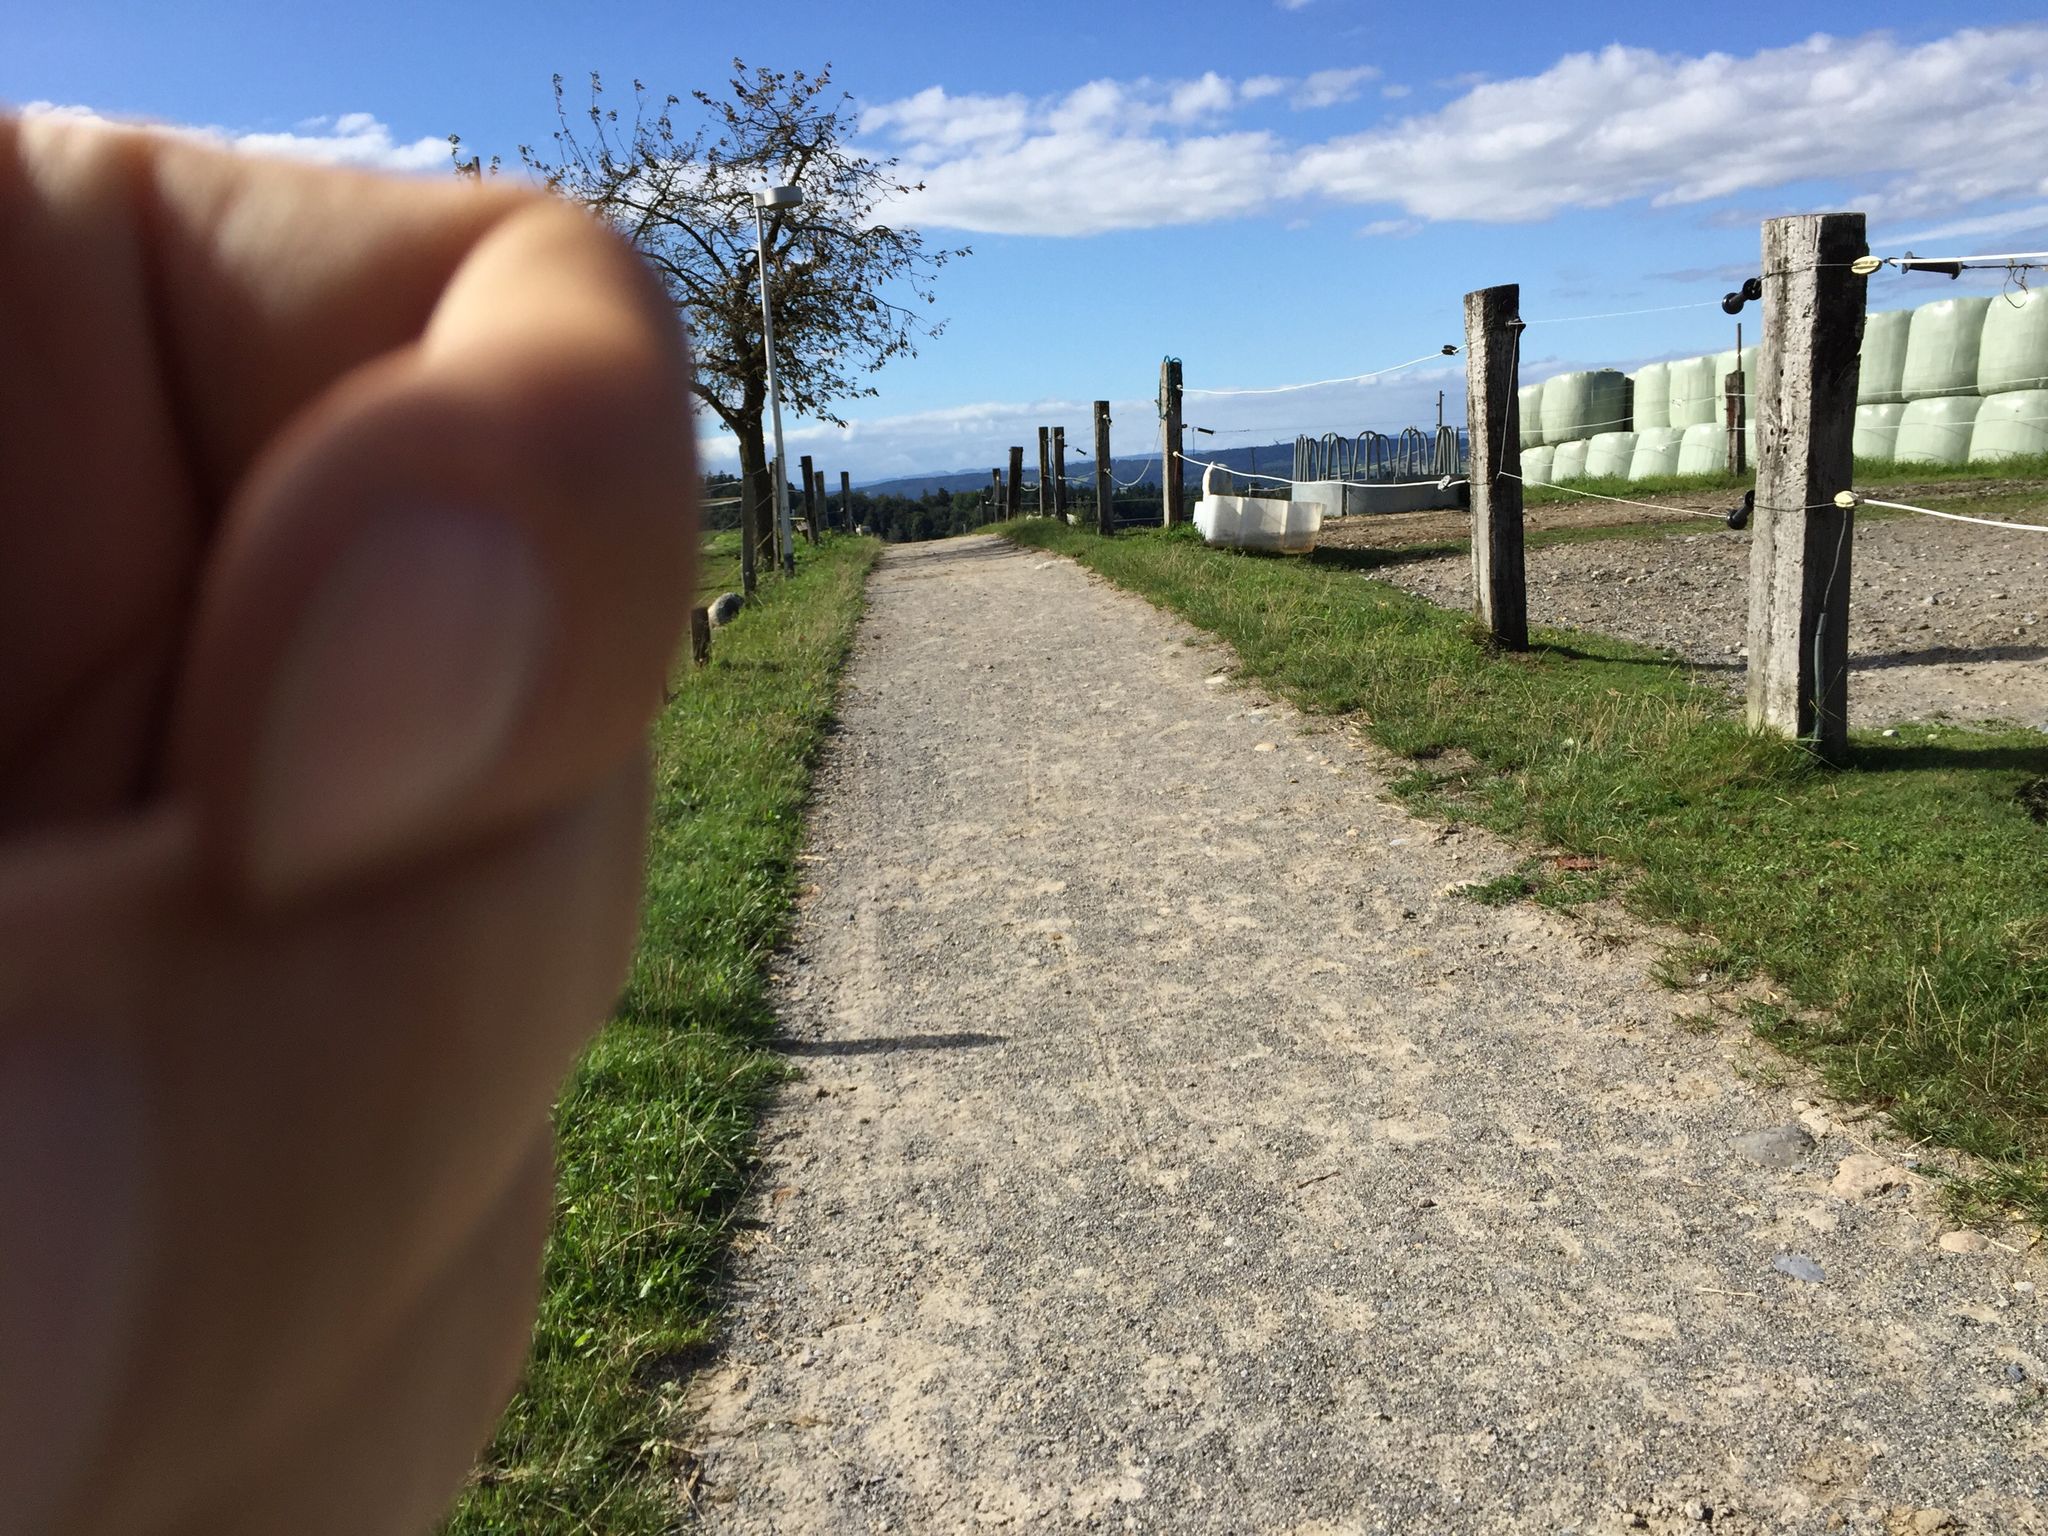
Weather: clear
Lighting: day
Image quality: good
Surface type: walking surface
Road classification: steps, service, path
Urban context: urban centre
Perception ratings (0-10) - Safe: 3.32, Lively: 2.85, Beautiful: 6.38, Boring: 4.1, Depressing: 4.46, Wealthy: 5.53